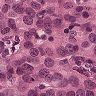
Metastatic tissue present: yes